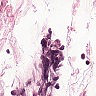
Metastatic tissue present: yes